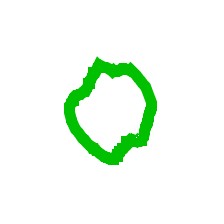
Shape: circle